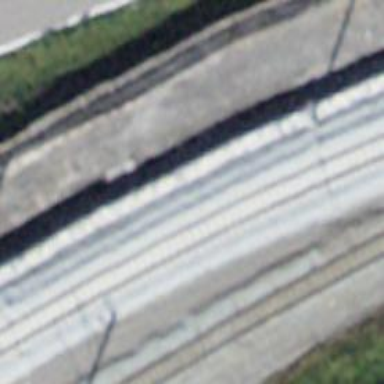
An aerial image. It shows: Narrow-gauge railway with 1 track. The tracks are electrified with contact line.